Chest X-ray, PA view. Patient: 42 years old, sex F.
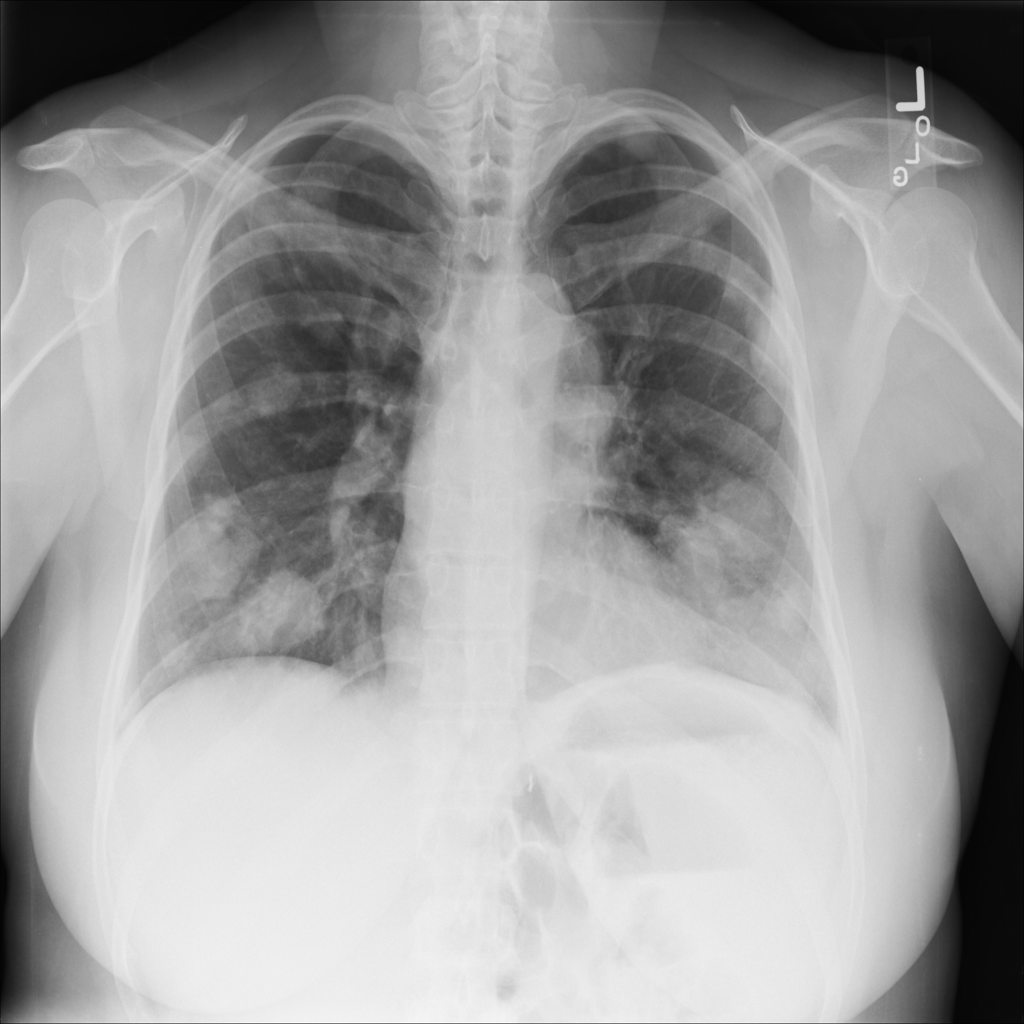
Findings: No Finding